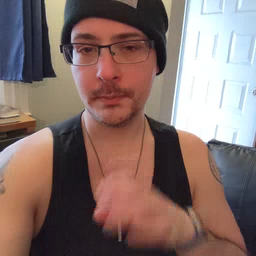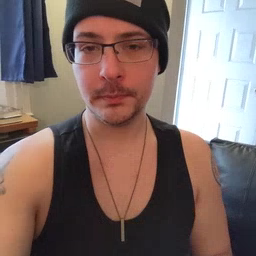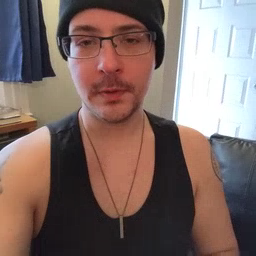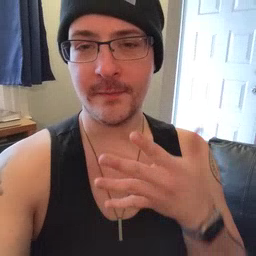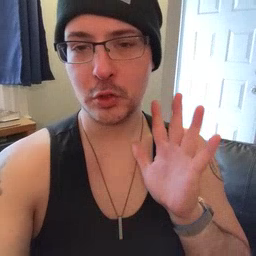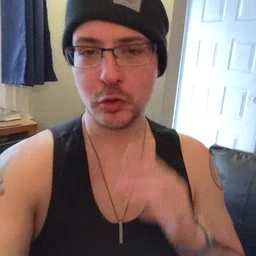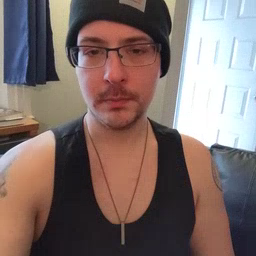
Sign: finish